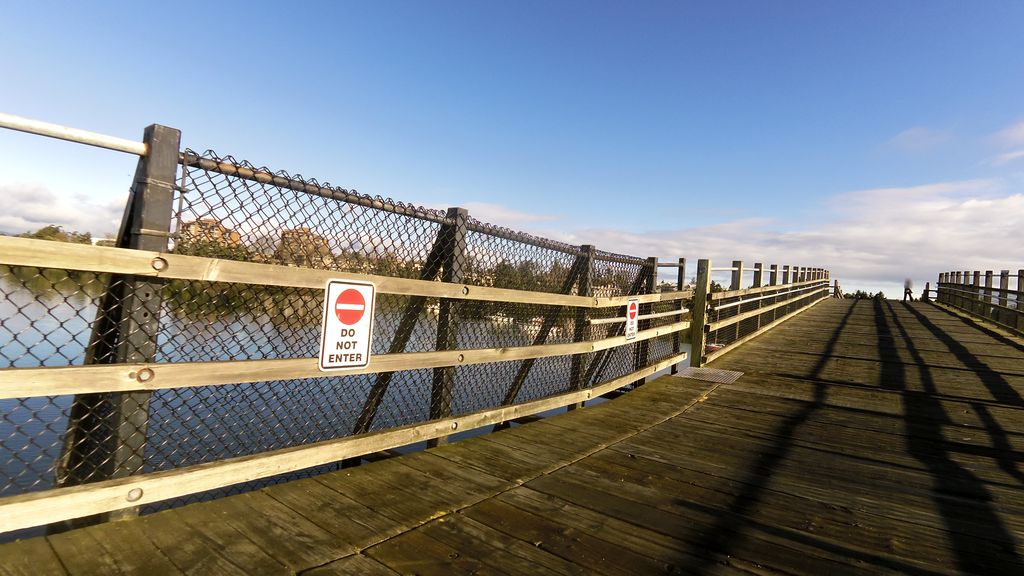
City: victoria